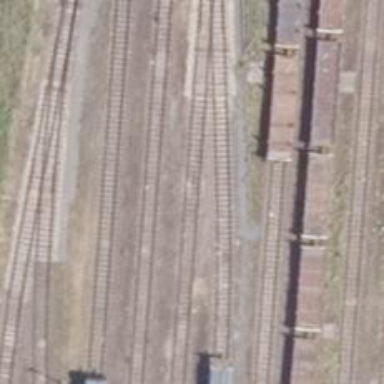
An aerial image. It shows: Rail spur service.